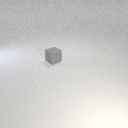
small gray rubber cube